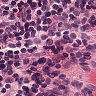
Metastatic tissue present: no